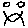
Label: smiley face